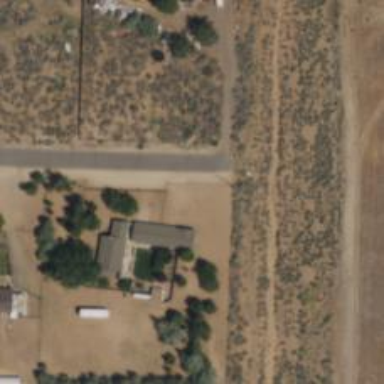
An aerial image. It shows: Driveway.